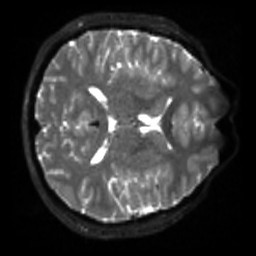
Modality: sbref
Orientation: axial
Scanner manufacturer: siemens
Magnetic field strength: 3 T
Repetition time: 4 s
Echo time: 0.0594 s